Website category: movie
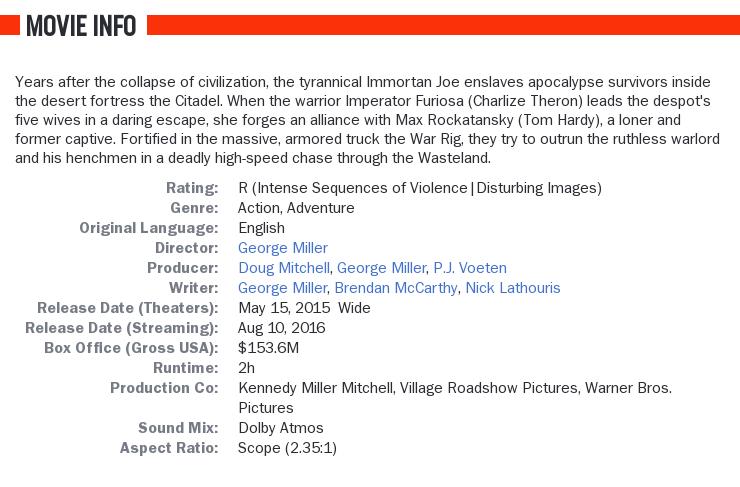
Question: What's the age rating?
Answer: R (Intense Sequences of Violence|Disturbing Images)

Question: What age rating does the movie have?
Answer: R (Intense Sequences of Violence|Disturbing Images)

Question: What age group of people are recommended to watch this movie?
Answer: R (Intense Sequences of Violence|Disturbing Images)

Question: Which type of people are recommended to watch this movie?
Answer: R (Intense Sequences of Violence|Disturbing Images)

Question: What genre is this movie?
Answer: action, adventure

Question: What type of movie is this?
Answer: action, adventure

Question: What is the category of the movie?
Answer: action, adventure

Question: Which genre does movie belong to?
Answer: action, adventure

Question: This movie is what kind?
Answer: action, adventure

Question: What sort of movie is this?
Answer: action, adventure

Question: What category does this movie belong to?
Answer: action, adventure

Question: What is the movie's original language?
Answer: English

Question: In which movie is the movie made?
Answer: English

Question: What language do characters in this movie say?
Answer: English

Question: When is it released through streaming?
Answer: Aug 10, 2016

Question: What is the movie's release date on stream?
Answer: Aug 10, 2016

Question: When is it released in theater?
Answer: May 15, 2015 wide

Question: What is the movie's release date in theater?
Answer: May 15, 2015 wide

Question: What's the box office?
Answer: $153.6M

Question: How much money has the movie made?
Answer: $153.6M

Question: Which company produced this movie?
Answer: Kennedy Miller Mitchell, Village Roadshow Pictures, Warner Bros. Pictures

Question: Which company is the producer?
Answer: Kennedy Miller Mitchell, Village Roadshow Pictures, Warner Bros. Pictures

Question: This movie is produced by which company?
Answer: Kennedy Miller Mitchell, Village Roadshow Pictures, Warner Bros. Pictures

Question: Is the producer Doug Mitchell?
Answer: yes

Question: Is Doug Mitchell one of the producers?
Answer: yes

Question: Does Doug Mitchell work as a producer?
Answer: yes

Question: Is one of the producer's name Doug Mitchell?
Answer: yes

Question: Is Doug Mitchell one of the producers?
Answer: yes

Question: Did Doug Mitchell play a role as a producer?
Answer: yes

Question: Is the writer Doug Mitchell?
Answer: no

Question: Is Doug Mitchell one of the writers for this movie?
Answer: no

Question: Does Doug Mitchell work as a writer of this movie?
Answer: no

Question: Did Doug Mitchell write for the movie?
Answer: no

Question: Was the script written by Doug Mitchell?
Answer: no

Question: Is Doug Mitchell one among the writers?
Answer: no

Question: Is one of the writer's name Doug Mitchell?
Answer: no

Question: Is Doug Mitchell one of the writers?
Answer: no

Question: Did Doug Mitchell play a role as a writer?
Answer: no

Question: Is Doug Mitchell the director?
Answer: no

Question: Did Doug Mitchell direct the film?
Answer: no

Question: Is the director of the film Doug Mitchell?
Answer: no

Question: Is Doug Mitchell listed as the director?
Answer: no

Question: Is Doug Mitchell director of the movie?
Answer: no

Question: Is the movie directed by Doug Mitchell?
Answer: no

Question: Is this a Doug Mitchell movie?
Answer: no

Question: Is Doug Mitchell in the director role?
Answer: no

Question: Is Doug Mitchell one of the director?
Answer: no

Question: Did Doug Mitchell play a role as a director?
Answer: no

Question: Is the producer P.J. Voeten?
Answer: yes

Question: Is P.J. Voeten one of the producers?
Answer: yes

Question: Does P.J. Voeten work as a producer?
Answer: yes

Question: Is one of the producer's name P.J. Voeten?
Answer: yes

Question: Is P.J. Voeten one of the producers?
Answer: yes

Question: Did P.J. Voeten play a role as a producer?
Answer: yes

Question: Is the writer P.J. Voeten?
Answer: no

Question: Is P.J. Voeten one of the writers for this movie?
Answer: no

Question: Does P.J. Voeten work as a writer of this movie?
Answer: no

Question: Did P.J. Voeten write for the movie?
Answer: no

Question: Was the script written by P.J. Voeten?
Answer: no

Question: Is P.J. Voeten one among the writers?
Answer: no

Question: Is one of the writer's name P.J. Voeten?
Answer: no

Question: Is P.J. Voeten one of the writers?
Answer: no

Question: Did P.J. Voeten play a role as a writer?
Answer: no

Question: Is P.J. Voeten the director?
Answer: no